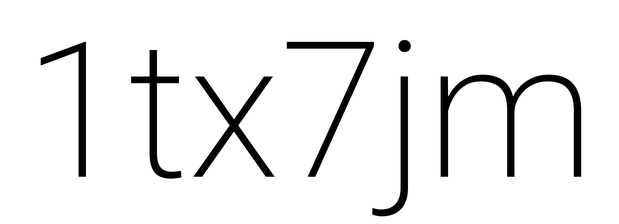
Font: Roboto_ExtraLight